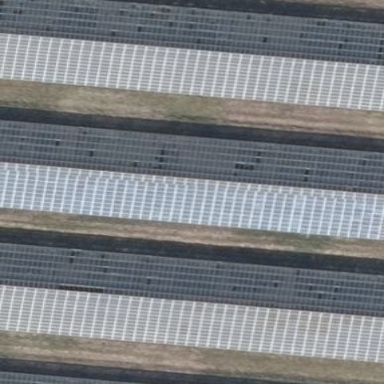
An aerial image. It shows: Greenhouse.